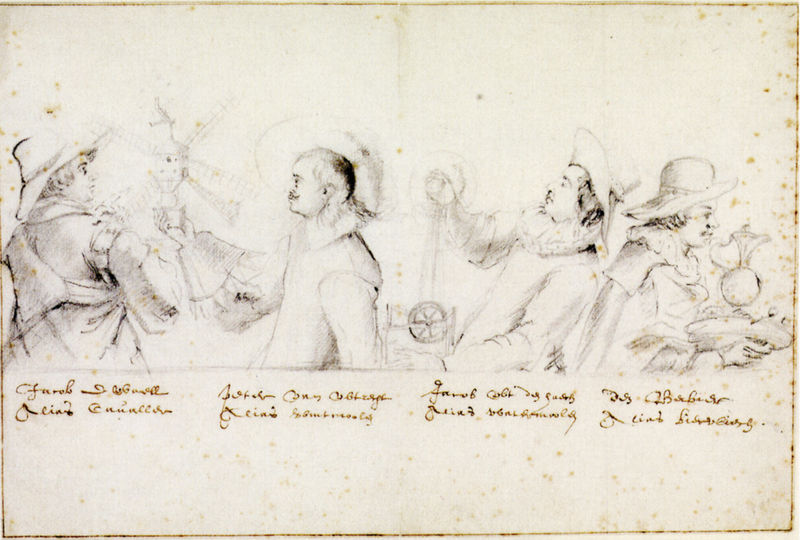
Titel: Porträts der Künstlergemeinschaft 'Bentvueghels' in Rom mit beigegebenen Namen
Standort: Rotterdam
Institution: Museum Boijmans Van Beuningen
Schlagwörter: flügel, mann, umhang, handschuhe, hut, hüte, männer, profil, zeichnung, bart, barock, kleidung, rembrandt, windmühle, gewand, haare, lange haare, personen, räder, kanne, schrift, rad, soldaten, inschrift, tusche, linie, bürger, bleistift, zunft, tinte, mittelalter, handschrift, beschreibung, trinkgefässe, trinkgefässen, erfindungen